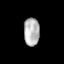
Tissue: lung
Cell type: Others
Senescence score: 0.2385
Nuclear area (px): 424
Mean DAPI intensity: 184.46